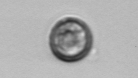
Label: Thalassiosira